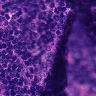
Metastatic tissue present: no